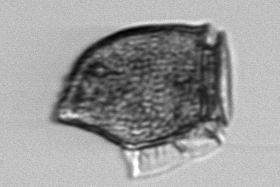
Label: Dinophysis_norvegica